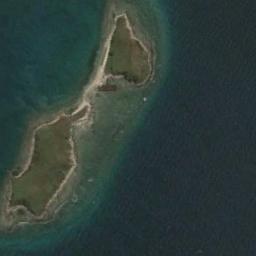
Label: island